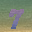
Label: 7